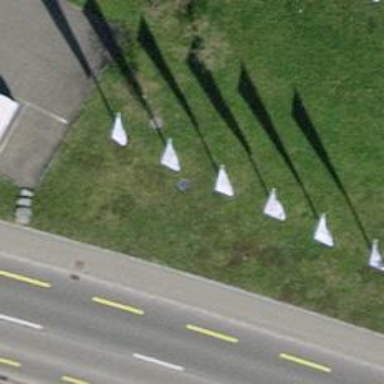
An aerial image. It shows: Flagpole which is man-made.